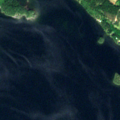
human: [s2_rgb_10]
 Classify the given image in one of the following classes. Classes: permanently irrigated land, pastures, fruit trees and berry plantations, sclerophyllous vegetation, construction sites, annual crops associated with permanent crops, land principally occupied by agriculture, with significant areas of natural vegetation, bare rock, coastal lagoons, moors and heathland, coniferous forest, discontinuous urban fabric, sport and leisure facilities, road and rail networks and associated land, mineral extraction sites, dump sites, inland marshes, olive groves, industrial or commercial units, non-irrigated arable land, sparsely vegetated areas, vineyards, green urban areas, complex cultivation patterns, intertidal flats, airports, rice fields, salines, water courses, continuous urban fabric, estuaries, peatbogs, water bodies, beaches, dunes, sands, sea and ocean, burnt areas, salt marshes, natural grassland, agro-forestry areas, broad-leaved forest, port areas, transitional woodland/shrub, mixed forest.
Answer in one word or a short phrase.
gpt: coniferous forest, mixed forest, water bodies